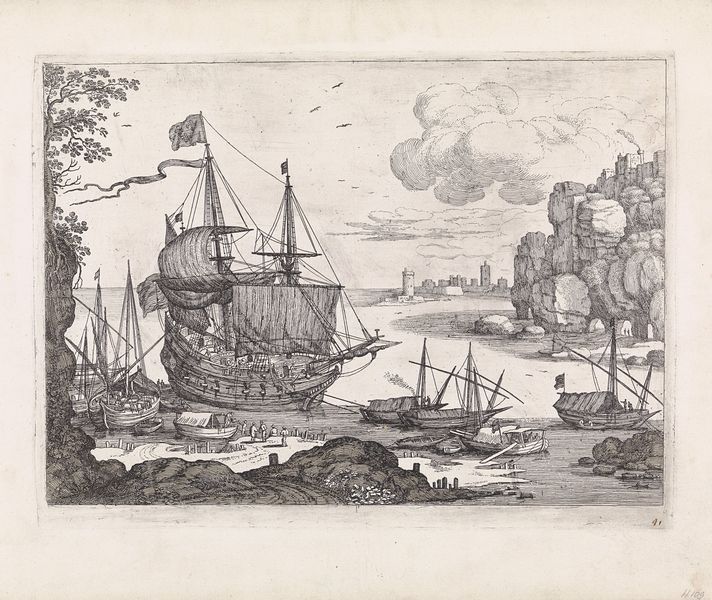
Titel: Schepen in een haven
Künstler: Willem van (II) Nieulandt
Standort: Amsterdam
Institution: Rijksmuseum
Schlagwörter: felsen, meer, wasser, wolken, landschaft, stadt, boote, turm, schiff, segel, fahne, flagge, segelschiff, grafik, hafen, ebbe, druck, stich, vöge, kogge, booote, mastenküste